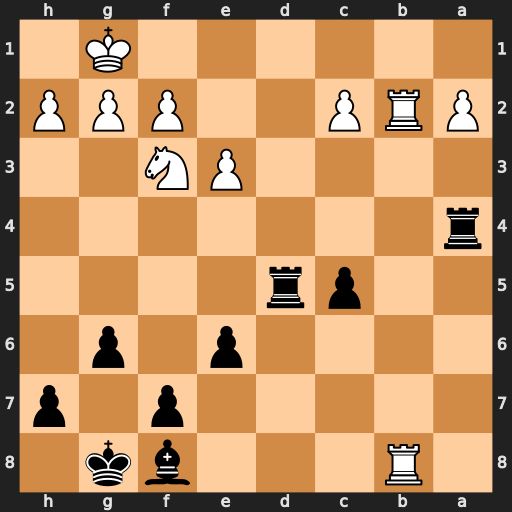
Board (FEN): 1R3bk1/5p1p/4p1p1/2pr4/r7/4PN2/PRP2PPP/6K1
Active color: b
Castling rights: -
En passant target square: -
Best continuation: Rd1+ Ne1 Rxe1#